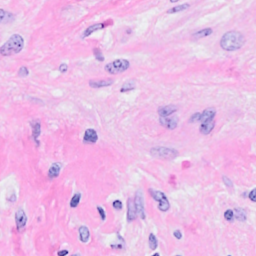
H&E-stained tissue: Breast